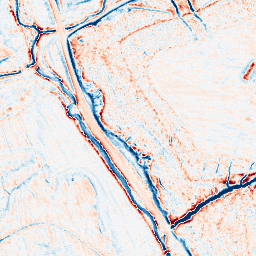
Category: edge_preserving
Decomposition family: anisotropic_diffusion
Decomposition parameters: iterations: 50
kappa: 30
gamma: 0.05
Upsampling method: quartic
Upsampling parameters: scale: 4
Upsampling scale: 4